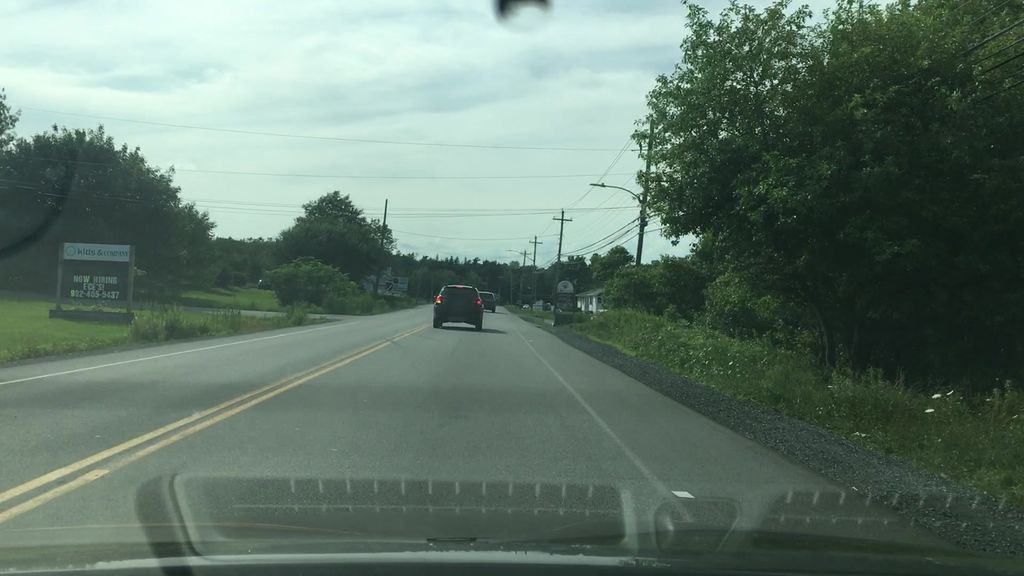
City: halifax